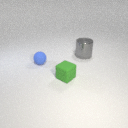
large gray metal cylinder to the right of small blue rubber sphere